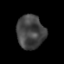
Tissue: lung
Cell type: Epithelial cells
Senescence score: 0.1889
Nuclear area (px): 918
Mean DAPI intensity: 67.523